Interaction volume radius: 5 \u00c5
Interaction volume height: 10 \u00c5
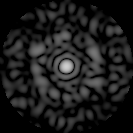
Disorder parameter: 0.7292